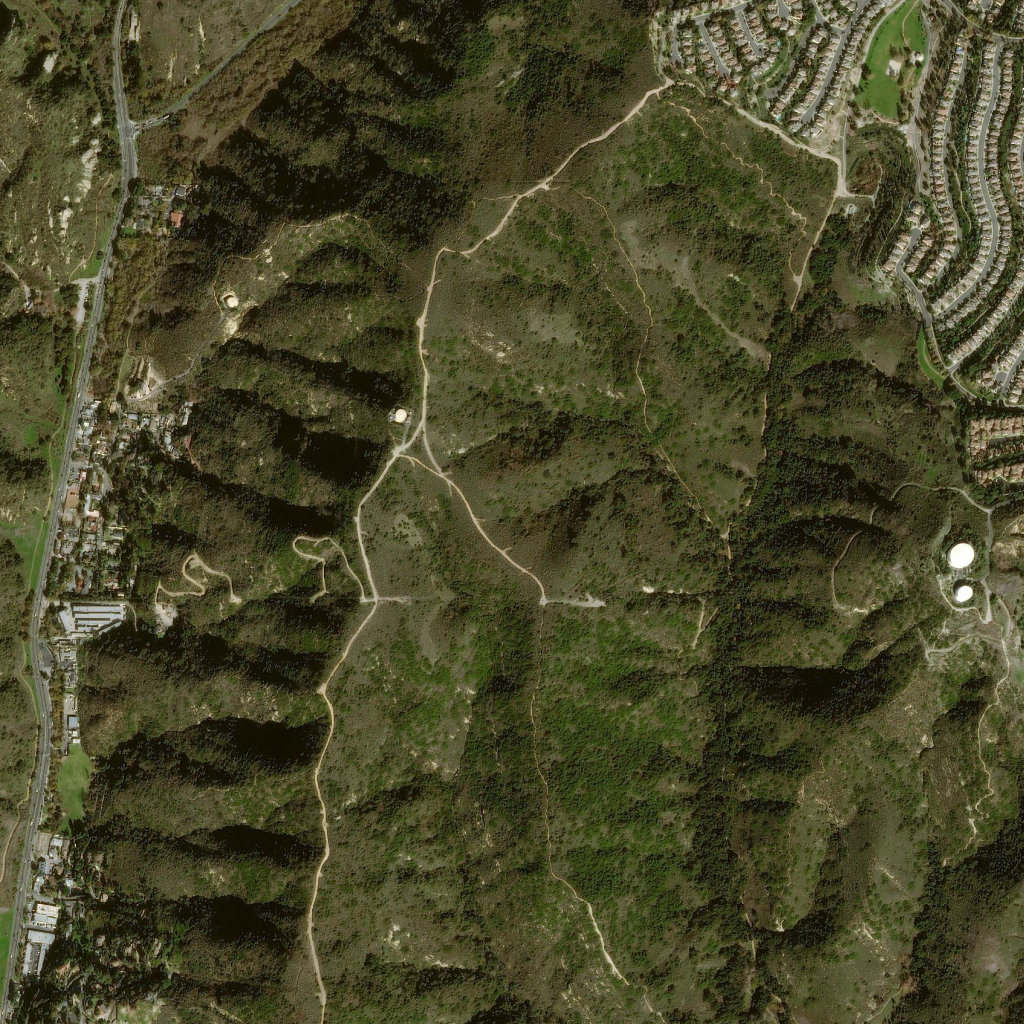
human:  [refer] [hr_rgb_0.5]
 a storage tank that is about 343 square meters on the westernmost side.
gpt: <box>[[22, 28, 23, 30, 0]]</box>